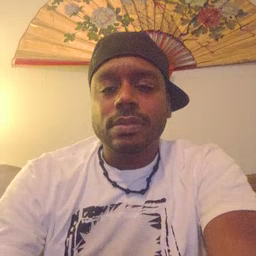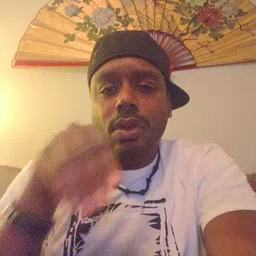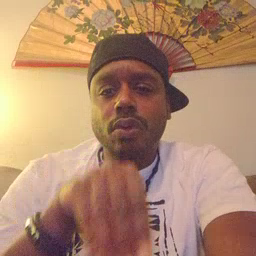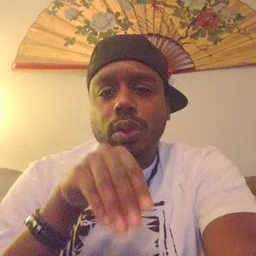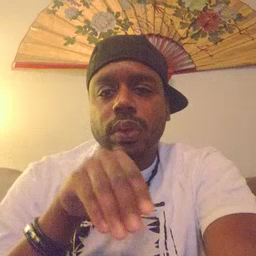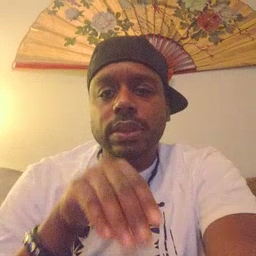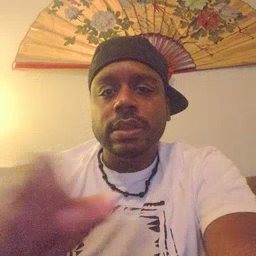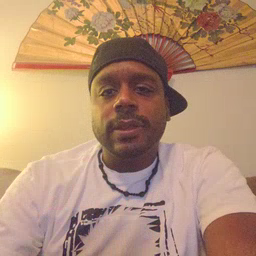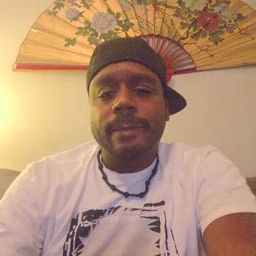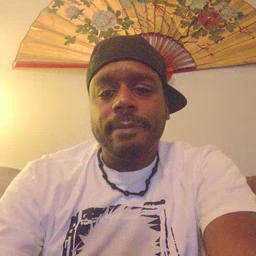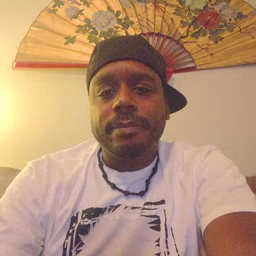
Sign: into